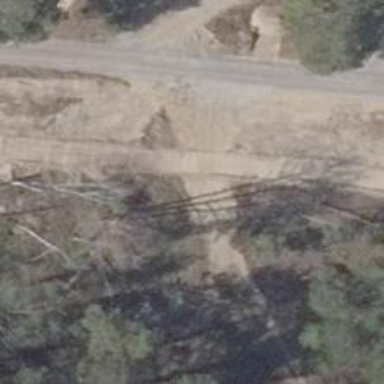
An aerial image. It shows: Sandy path with tracktype grade5.